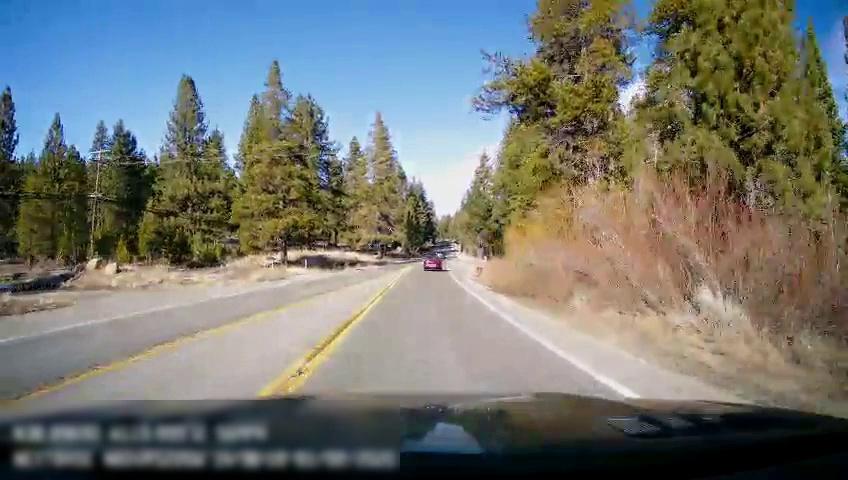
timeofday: Day
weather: Sunny
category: Drivable Space
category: Vehicles | Car
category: Lanes | Alternate Lane
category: Lanes | Opposite Lane
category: Lanes | Current Lane
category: Lanes | Current Lane